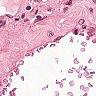
Metastatic tissue present: no